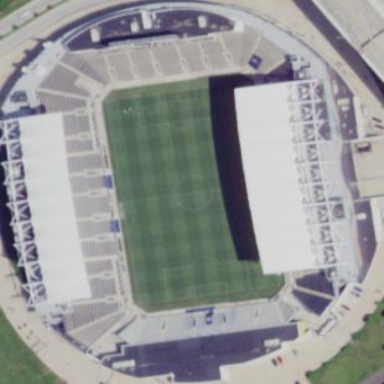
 providing space for leisure and sports activities."